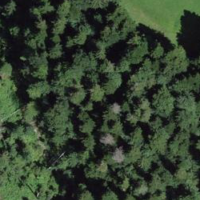
EUNIS habitat code: 43
Species observed at this site:
Petasites albus